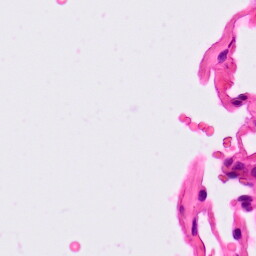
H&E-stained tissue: Lung